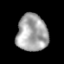
Tissue: lung
Cell type: Epithelial cells
Senescence score: 0.1642
Nuclear area (px): 1118
Mean DAPI intensity: 166.939